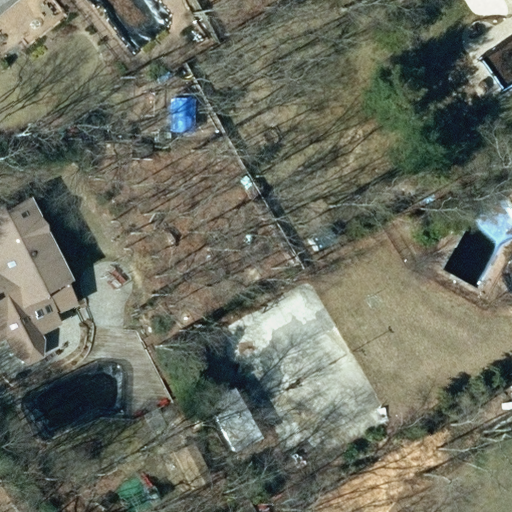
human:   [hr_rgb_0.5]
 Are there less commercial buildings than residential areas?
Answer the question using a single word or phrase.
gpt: yes

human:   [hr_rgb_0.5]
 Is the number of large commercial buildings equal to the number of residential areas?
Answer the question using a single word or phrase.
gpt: no

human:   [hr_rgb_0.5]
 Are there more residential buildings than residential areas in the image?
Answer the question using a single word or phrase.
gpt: yes

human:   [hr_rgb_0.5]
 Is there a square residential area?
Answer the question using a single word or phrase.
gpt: no

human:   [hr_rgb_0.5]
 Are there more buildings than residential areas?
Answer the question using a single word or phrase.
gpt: yes

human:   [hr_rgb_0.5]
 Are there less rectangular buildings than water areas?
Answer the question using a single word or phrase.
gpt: no

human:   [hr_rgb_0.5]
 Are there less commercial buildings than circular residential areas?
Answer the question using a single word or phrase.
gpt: no

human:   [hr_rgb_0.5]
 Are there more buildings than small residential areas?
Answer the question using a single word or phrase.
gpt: yes

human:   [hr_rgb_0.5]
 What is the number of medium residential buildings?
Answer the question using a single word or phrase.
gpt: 2

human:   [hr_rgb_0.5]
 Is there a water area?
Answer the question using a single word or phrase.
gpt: no

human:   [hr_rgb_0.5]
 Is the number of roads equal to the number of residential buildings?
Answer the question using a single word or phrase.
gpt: no

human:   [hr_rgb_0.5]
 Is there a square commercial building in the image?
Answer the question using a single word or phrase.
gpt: no

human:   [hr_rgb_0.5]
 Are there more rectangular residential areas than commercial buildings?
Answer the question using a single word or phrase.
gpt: yes

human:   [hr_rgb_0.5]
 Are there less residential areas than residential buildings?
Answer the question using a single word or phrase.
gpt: yes

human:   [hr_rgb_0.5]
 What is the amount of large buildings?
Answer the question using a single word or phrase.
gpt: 0

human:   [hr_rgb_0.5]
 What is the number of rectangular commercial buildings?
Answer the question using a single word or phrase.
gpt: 0

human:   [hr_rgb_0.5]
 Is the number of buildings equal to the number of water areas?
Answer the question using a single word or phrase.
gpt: no

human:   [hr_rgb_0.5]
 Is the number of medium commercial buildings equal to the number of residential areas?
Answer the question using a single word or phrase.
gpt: no

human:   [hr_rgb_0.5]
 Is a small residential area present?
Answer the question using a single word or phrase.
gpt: no

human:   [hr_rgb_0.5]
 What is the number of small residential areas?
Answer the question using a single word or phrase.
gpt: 0

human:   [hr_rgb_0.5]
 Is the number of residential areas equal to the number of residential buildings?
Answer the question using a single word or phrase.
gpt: no

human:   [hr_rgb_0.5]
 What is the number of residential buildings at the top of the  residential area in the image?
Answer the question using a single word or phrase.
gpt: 1

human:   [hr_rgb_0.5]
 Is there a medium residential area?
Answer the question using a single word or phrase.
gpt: no

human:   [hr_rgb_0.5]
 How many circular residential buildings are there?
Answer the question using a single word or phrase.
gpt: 0

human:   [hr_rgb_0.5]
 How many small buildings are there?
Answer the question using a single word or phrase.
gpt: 2

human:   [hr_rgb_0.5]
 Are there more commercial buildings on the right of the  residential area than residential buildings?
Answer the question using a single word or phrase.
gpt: no

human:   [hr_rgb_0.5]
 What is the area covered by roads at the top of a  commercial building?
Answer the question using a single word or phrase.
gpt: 0m2

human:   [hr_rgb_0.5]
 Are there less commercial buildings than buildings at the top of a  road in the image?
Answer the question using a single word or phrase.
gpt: no

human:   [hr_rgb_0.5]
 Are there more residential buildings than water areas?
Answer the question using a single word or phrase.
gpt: yes

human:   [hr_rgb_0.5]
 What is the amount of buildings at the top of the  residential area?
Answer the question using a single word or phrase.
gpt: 1

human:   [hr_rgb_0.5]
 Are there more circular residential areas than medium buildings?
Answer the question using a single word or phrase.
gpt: no

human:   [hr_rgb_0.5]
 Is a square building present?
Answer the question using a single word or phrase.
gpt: no

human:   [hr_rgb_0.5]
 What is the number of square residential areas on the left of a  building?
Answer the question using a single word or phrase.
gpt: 0

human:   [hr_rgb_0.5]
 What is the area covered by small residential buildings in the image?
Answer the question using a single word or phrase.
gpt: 0m2

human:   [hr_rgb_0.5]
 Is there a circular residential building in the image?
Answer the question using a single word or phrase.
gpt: no

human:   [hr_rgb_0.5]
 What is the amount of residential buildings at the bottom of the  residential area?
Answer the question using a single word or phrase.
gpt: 0